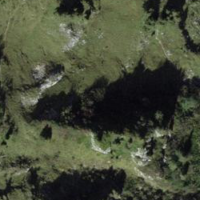
EUNIS habitat code: 23
Species observed at this site:
Arnica montana